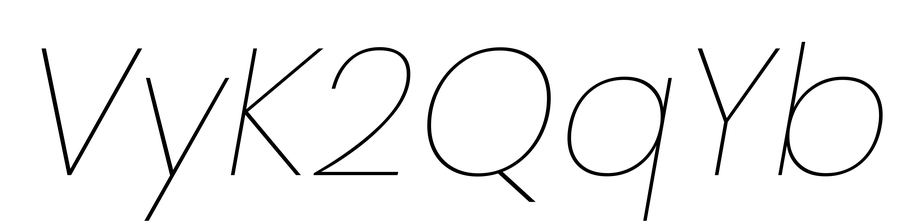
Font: Poppins-ThinItalic